Interaction volume radius: 5 \u00c5
Interaction volume height: 20 \u00c5
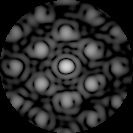
Disorder parameter: 0.3494